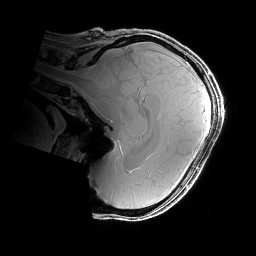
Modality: PDw
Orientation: sagittal
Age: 30
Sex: male
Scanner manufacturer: siemens
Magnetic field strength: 6.98 T
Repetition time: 1.3 s
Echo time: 0.00231 s